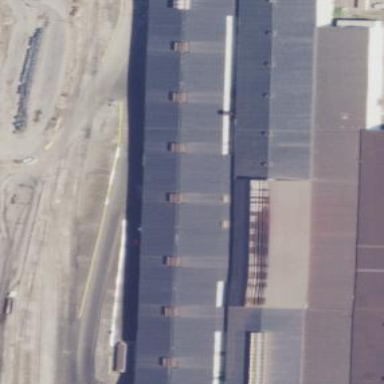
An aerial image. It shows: Industrial building.